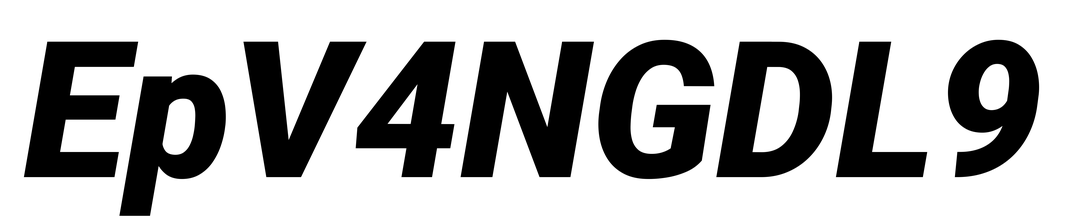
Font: Roboto-Italic_Black_Italic